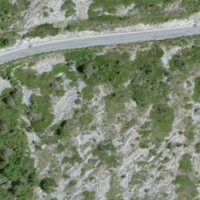
EUNIS habitat code: 45
Species observed at this site:
Buteo buteo
Pernis apivorus
Grus grus
Corvus corax